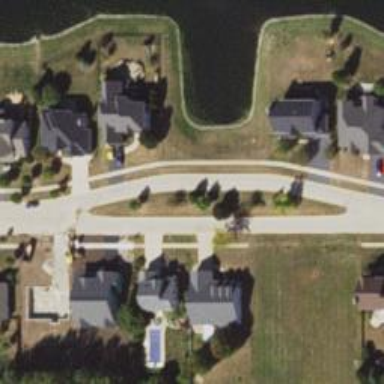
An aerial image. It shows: Residential road.